Field crop: maize
Growth stage: 1
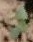
Species: datura